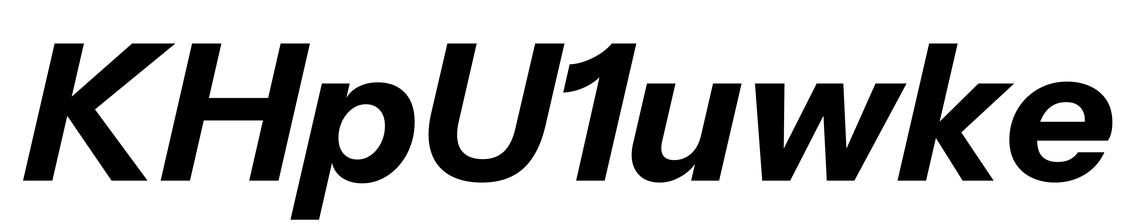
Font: InstrumentSans-Italic_Bold_Italic